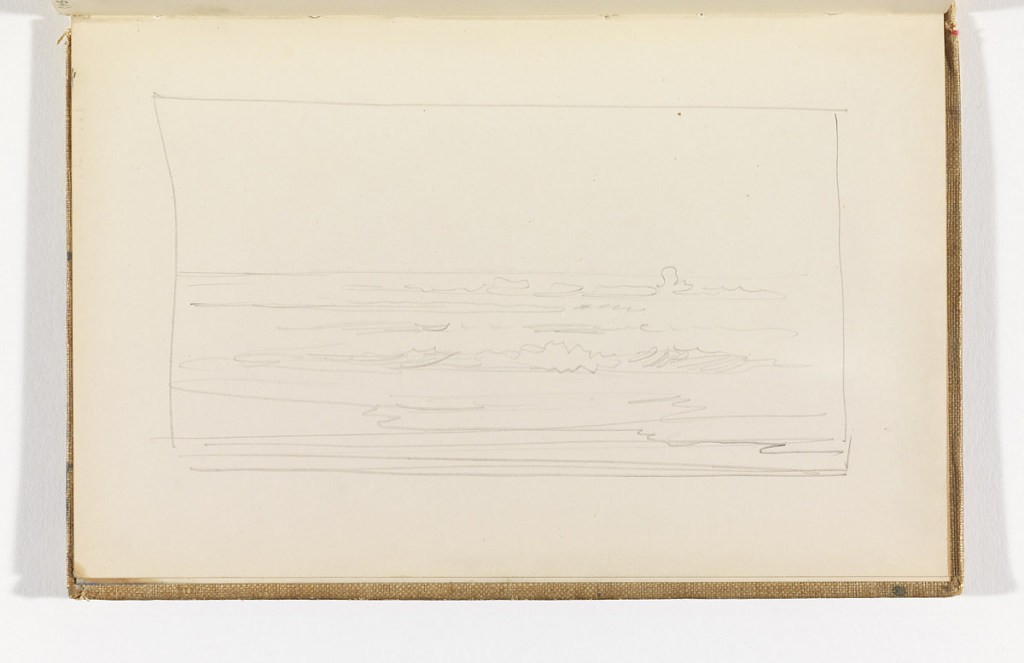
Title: Ocean Sketch
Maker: William Trost Richards, American, 1833–1905
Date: after 1878
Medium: Graphite on cream wove paper
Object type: Sketchbook folio
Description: Possibly unfinished, line study of the ocean.